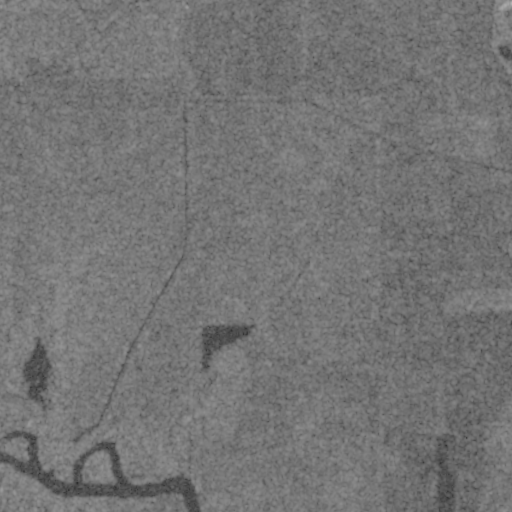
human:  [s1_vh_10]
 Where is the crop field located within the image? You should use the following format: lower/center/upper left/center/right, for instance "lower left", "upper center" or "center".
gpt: The crop field is located in the upper left of the image.
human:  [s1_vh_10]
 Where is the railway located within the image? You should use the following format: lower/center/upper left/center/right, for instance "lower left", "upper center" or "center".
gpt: The railway is located in the upper right of the image.
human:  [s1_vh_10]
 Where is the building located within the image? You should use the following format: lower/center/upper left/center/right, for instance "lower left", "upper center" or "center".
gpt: The building is located in the upper left of the image.
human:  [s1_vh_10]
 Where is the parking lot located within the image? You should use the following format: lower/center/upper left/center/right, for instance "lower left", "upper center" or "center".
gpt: There is no parking lot in the image.

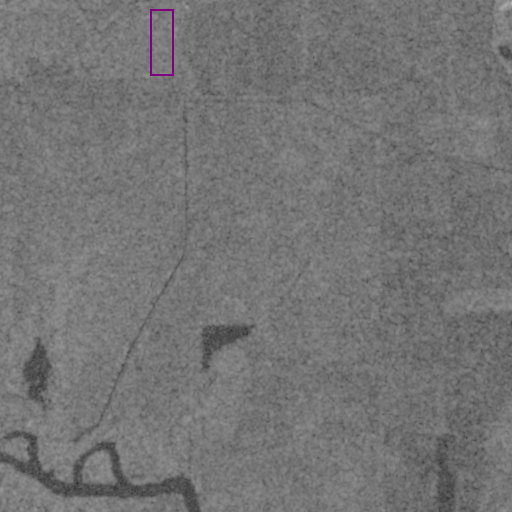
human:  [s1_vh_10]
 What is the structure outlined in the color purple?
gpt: The structure outlined in purple is a crop field.
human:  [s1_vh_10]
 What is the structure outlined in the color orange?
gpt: There is no orange outline.